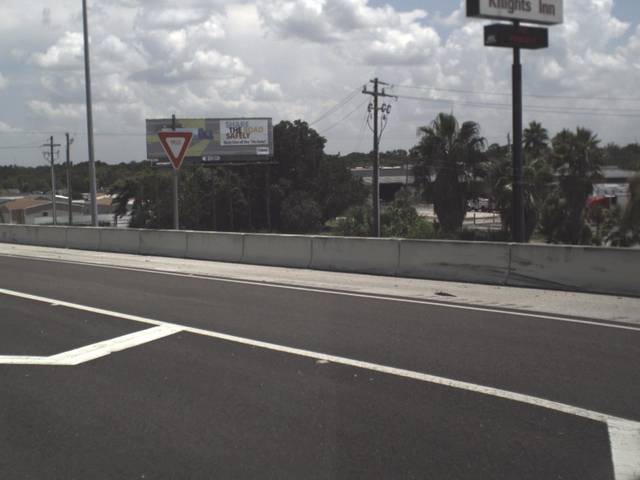
Region: United States
Coordinates: 28.036, -82.123